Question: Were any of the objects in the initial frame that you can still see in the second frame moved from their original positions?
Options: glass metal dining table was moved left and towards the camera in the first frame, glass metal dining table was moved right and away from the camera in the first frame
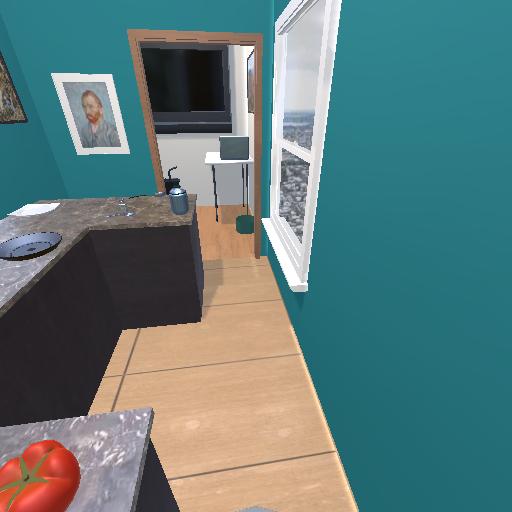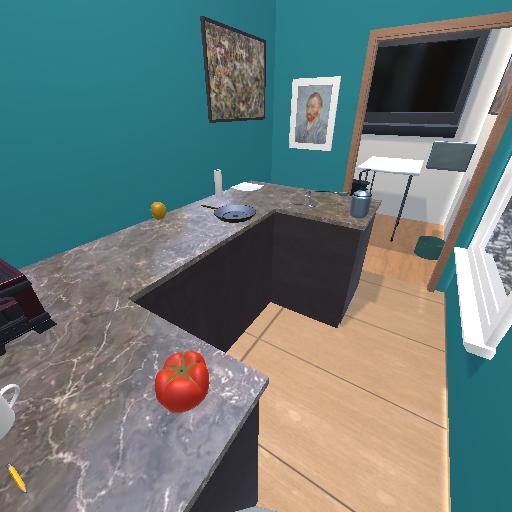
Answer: glass metal dining table was moved left and towards the camera in the first frame